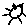
Label: sun